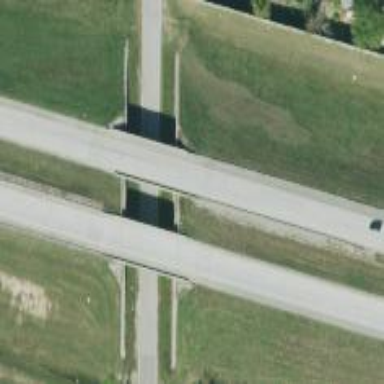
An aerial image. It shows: Bridge over motorway.